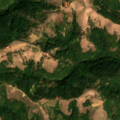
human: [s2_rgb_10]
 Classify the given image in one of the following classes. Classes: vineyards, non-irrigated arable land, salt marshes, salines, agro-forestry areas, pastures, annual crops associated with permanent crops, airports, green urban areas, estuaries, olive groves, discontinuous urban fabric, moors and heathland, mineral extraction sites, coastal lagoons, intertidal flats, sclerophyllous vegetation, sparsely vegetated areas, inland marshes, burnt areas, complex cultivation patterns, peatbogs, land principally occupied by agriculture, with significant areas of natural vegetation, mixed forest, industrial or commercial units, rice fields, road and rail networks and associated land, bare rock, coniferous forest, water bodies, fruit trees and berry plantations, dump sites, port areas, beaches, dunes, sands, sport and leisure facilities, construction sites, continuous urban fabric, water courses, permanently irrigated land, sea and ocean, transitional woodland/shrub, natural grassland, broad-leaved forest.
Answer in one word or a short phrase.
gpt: land principally occupied by agriculture, with significant areas of natural vegetation, broad-leaved forest